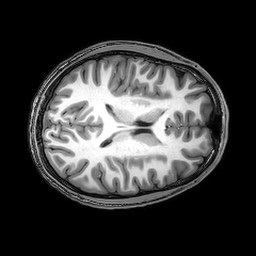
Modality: T1w
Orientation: axial
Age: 18
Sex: male
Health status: healthy
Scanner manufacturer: philips
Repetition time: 0.008215 s
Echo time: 0.00377 s